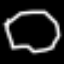
Label: octagon